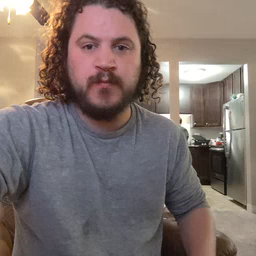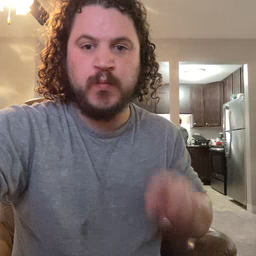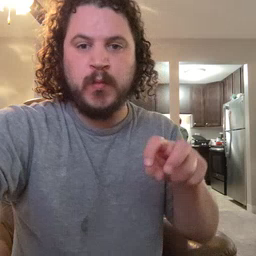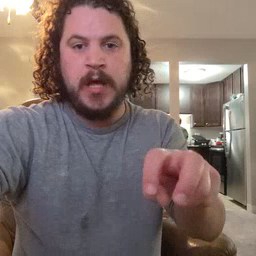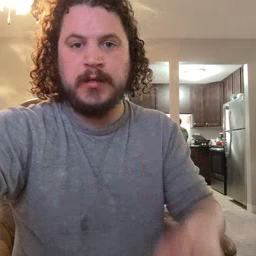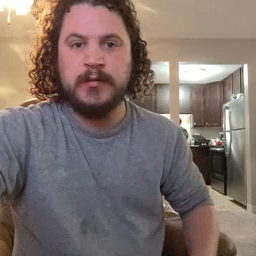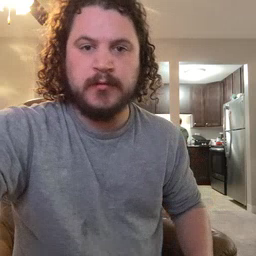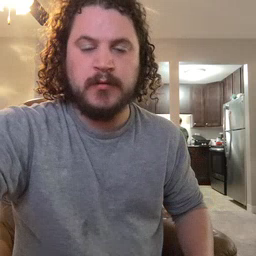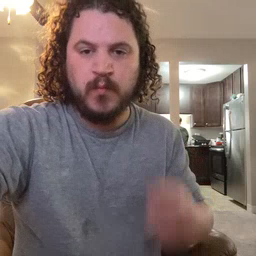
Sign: ride